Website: walmart
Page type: billing-address
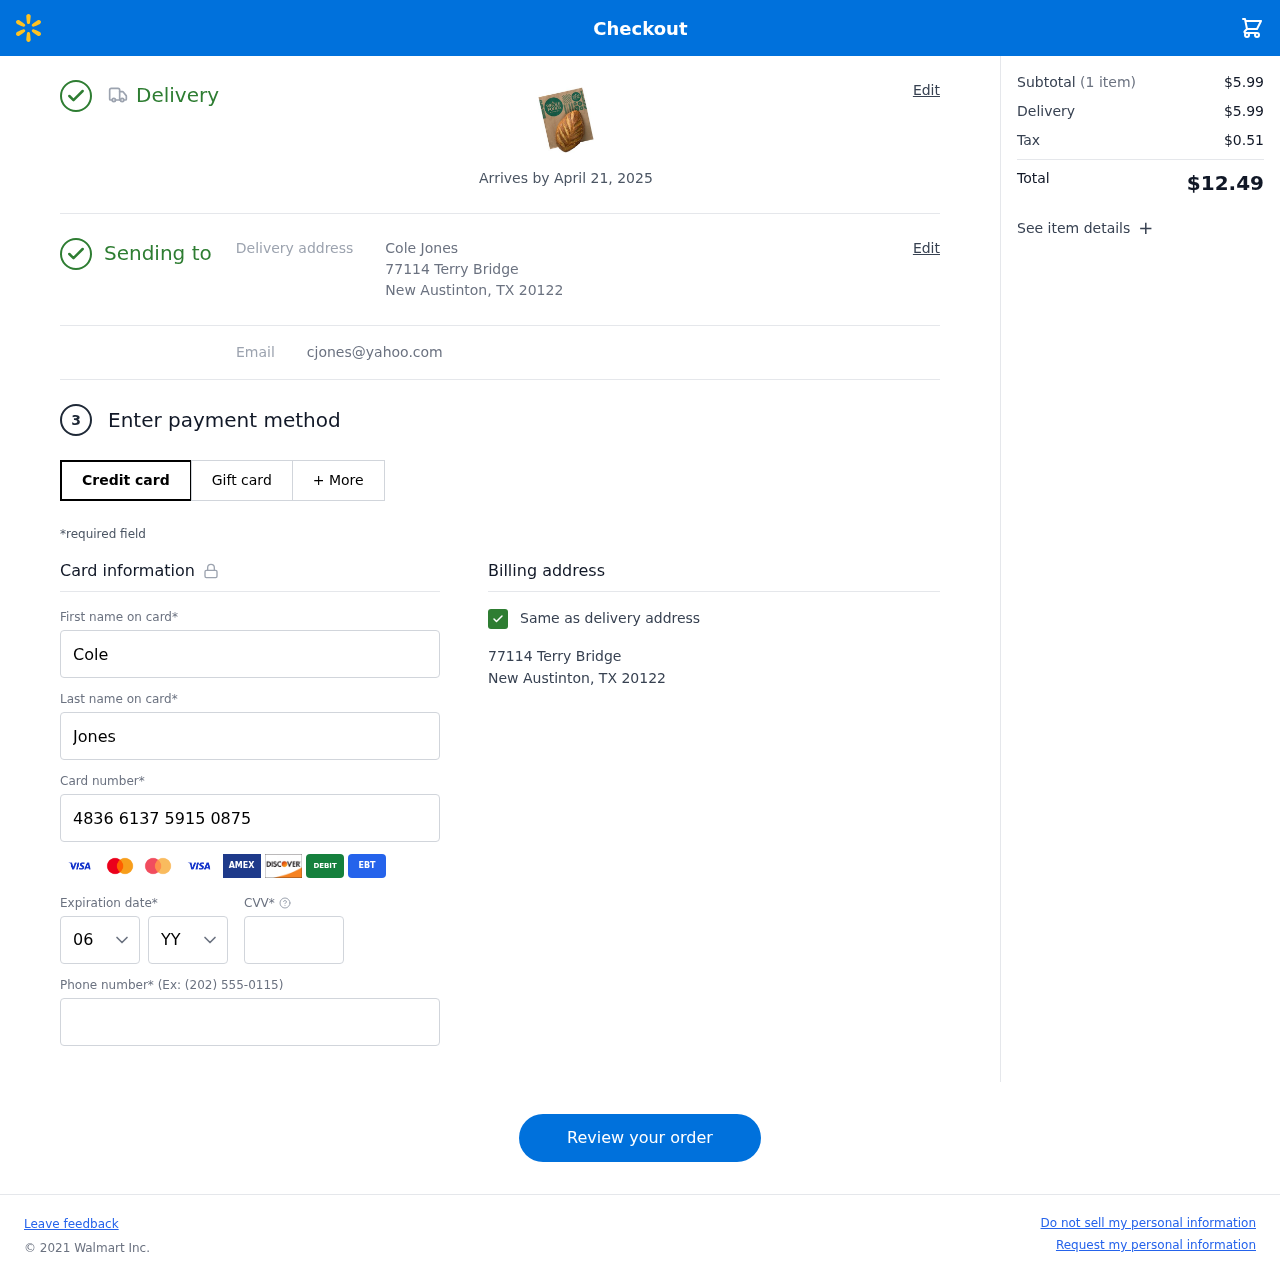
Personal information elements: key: PII_CARD_CVV
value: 617
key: PII_CARD_EXPIRY_MONTH
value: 06
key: PII_CARD_EXPIRY_YEAR
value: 28
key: PII_CARD_NUMBER
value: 4836 6137 5915 0875
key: PII_EMAIL
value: cjones@yahoo.com
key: PII_FIRSTNAME
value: Cole
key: PII_FULLNAME
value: Cole Jones
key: PII_LASTNAME
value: Jones
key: PII_PHONE
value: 2469746669
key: PII_STREET
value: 77114 Terry Bridge
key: PII_CITY_STATE_ZIP
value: New Austinton, TX 20122
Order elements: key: ORDER_DELIVERY_DATE
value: Arrives by April 21, 2025
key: ORDER_NUM_ITEMS
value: (1 item)
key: ORDER_SUBTOTAL
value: $5.99
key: ORDER_SHIPPING_COST
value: $5.99
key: ORDER_TAX
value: $0.51
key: ORDER_TOTAL
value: $12.49